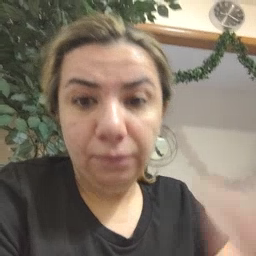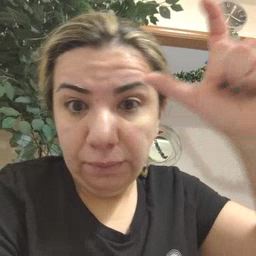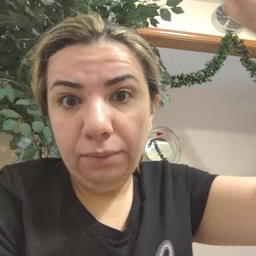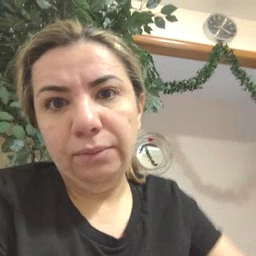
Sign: moon